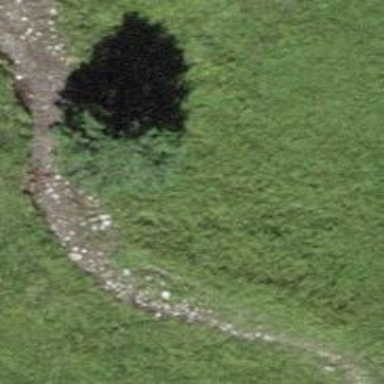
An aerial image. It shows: Ground path.